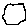
Label: hexagon